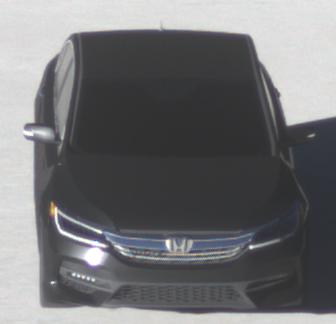
Make: Honda
Model: Accord Hybrid
Detailed model: 9. Generation
Model produced from: 2015
Model produced until: 2019
Doors: 4
Color: black
Road condition: dry road
Daytime: morning or afternoon
Contrast: high contrast